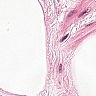
Metastatic tissue present: no